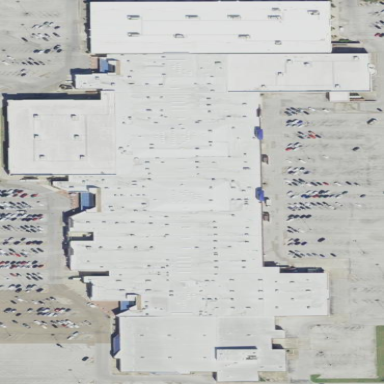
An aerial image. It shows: Mall building.